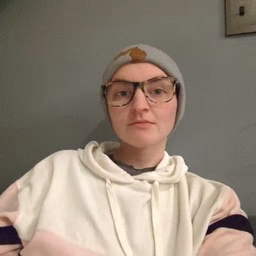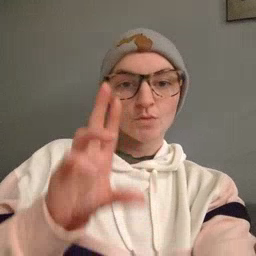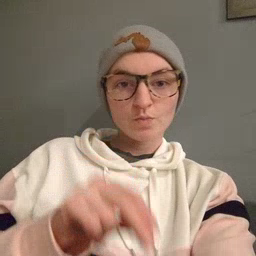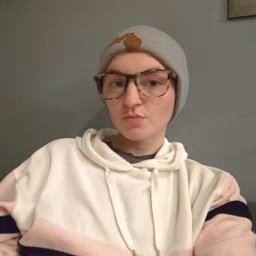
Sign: no